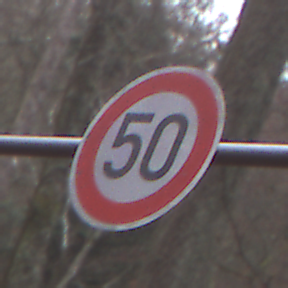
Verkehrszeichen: Geschwindigkeit50
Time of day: Midday
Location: Outdoor (Nature)
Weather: Overcast
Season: Autumn
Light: Natural